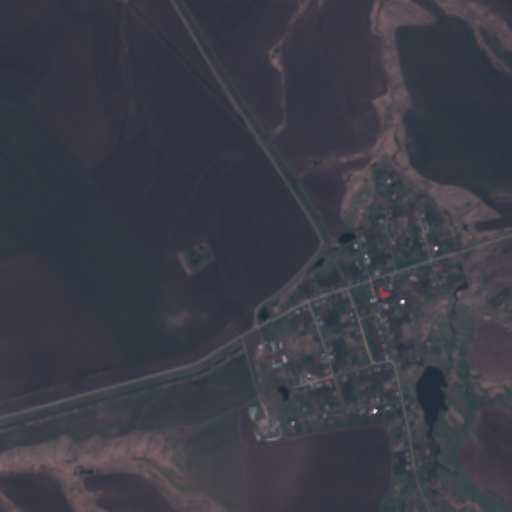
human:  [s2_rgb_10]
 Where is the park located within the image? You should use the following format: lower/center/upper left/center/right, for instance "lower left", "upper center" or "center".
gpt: The park is located in the center of the image.
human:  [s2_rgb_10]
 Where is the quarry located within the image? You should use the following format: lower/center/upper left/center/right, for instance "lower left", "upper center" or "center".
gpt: There is no quarry in the image.